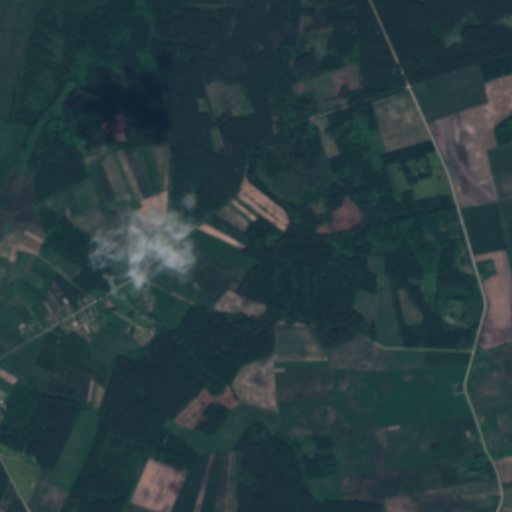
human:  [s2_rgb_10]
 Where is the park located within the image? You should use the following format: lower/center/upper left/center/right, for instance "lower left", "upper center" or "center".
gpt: The park is located in the lower right of the image.
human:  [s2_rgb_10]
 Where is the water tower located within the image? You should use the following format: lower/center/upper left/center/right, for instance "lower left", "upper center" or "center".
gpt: The water tower is located in the lower right of the image.
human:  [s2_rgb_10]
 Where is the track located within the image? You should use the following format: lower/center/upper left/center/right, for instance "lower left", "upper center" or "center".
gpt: There is no track in the image.